問題: 正三角形ABCの内部に正三角形DEFがあります。ここで、AB//DE、BC//EF、CA//FDであるとし、直線CAと直線FDとの距離をx、直線ABと直線DEとの距離をy、直線BCと直線EFとの距離をzとします。AB=5、FD=1であるとき、x+y+zはいくつですか。
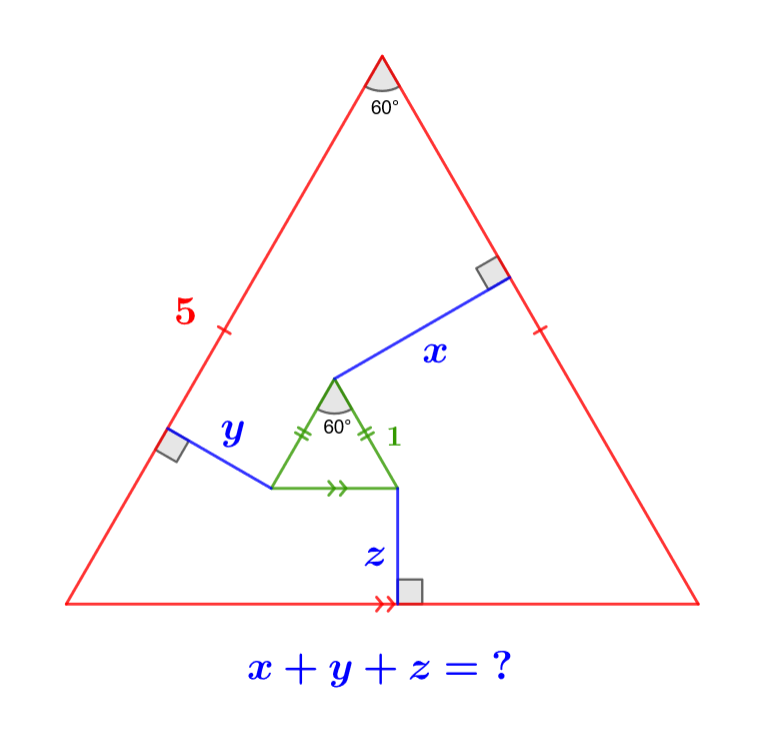
解答: 正三角形内の任意の点から各辺までの距離の和は一定で、その値は正三角形の一辺の√3/2倍である。したがって、解答は2√3。
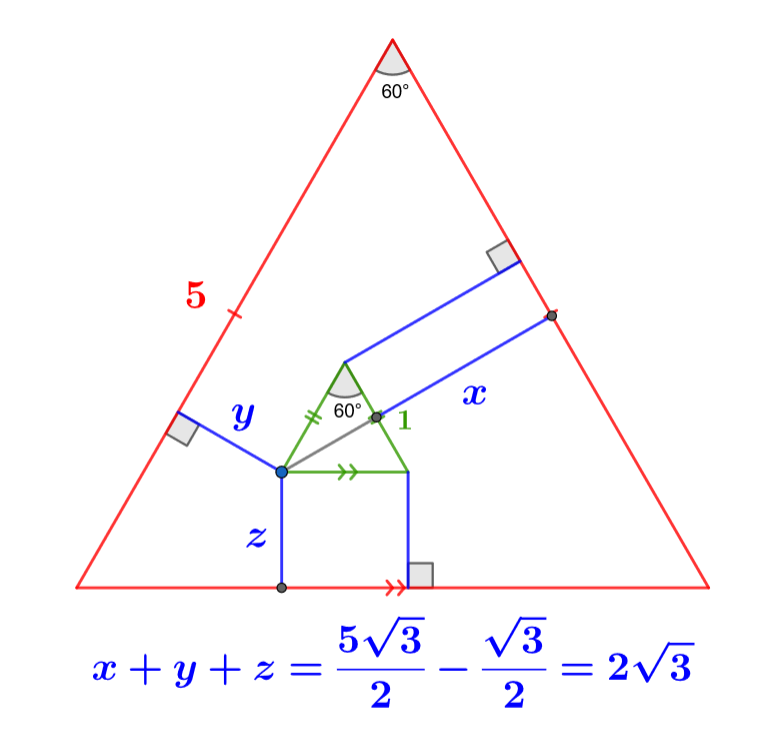
答え: 2√3
タグ: 正三角形